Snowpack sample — Snodgrass Mountain, Crested Butte, Colorado (2/4/25, 12:06 PM MST)
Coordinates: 38.923, -106.968
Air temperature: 35 °F
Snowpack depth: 80 cm
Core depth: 30 cm
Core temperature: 35.6 °F
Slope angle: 14°, slope face: 78°
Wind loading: low
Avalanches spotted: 0
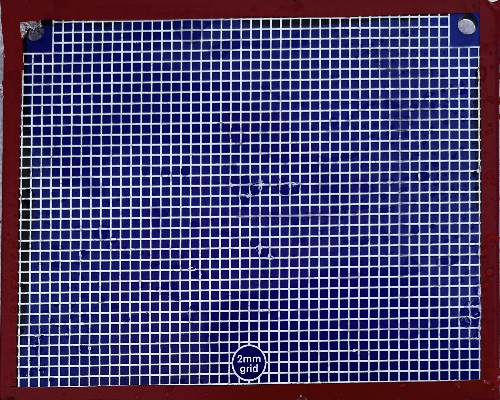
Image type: profile
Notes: No avalanches nearby, unusually warm weather for the last month reported by residents, Collected 25 yards from treeline